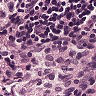
Metastatic tissue present: no